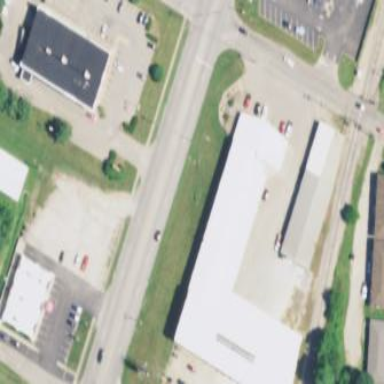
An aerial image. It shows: Building that is trade shop.